Interaction volume radius: 10 \u00c5
Interaction volume height: 25 \u00c5
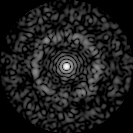
Disorder parameter: 0.8223